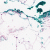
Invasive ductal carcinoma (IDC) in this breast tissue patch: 0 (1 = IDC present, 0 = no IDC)